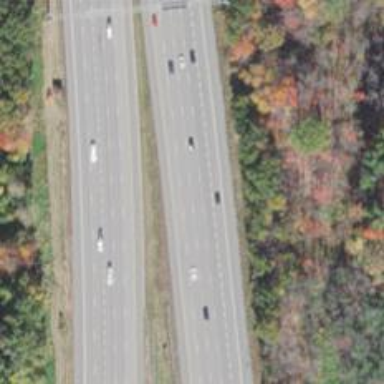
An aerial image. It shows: Asphalt motorway.